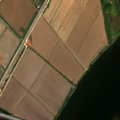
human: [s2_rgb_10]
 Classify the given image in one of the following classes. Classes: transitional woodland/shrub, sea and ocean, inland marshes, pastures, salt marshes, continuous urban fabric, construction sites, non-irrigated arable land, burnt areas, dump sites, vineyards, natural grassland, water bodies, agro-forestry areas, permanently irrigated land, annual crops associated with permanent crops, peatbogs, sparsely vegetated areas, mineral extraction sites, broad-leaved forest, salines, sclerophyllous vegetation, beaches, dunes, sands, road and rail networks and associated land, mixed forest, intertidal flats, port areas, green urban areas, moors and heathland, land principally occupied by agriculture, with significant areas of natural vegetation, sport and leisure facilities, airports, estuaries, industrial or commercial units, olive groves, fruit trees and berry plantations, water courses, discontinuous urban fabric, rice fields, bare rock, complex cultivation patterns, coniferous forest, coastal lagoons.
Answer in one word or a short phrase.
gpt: permanently irrigated land, rice fields, water courses